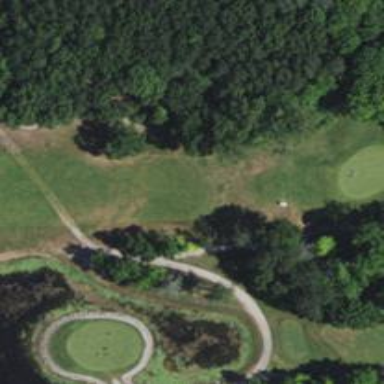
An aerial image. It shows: Service road used as golf cart path.